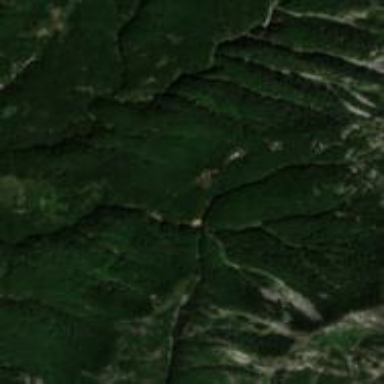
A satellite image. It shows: Forest with needle-leaved trees.